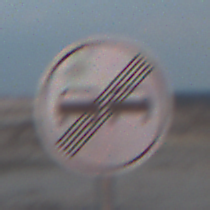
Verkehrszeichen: EndeUeberholverbot
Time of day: SunriseSunset
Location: Outdoor (Beach)
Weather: PartlyCloudy
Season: NotSpecified
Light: Natural